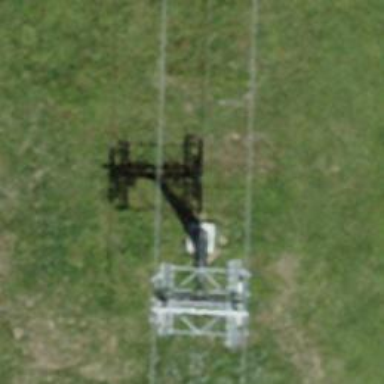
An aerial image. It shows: Pylon used for aerialway.